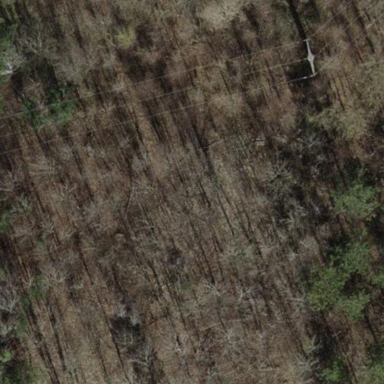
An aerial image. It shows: Mixed forest with various types of leaves.